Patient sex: M
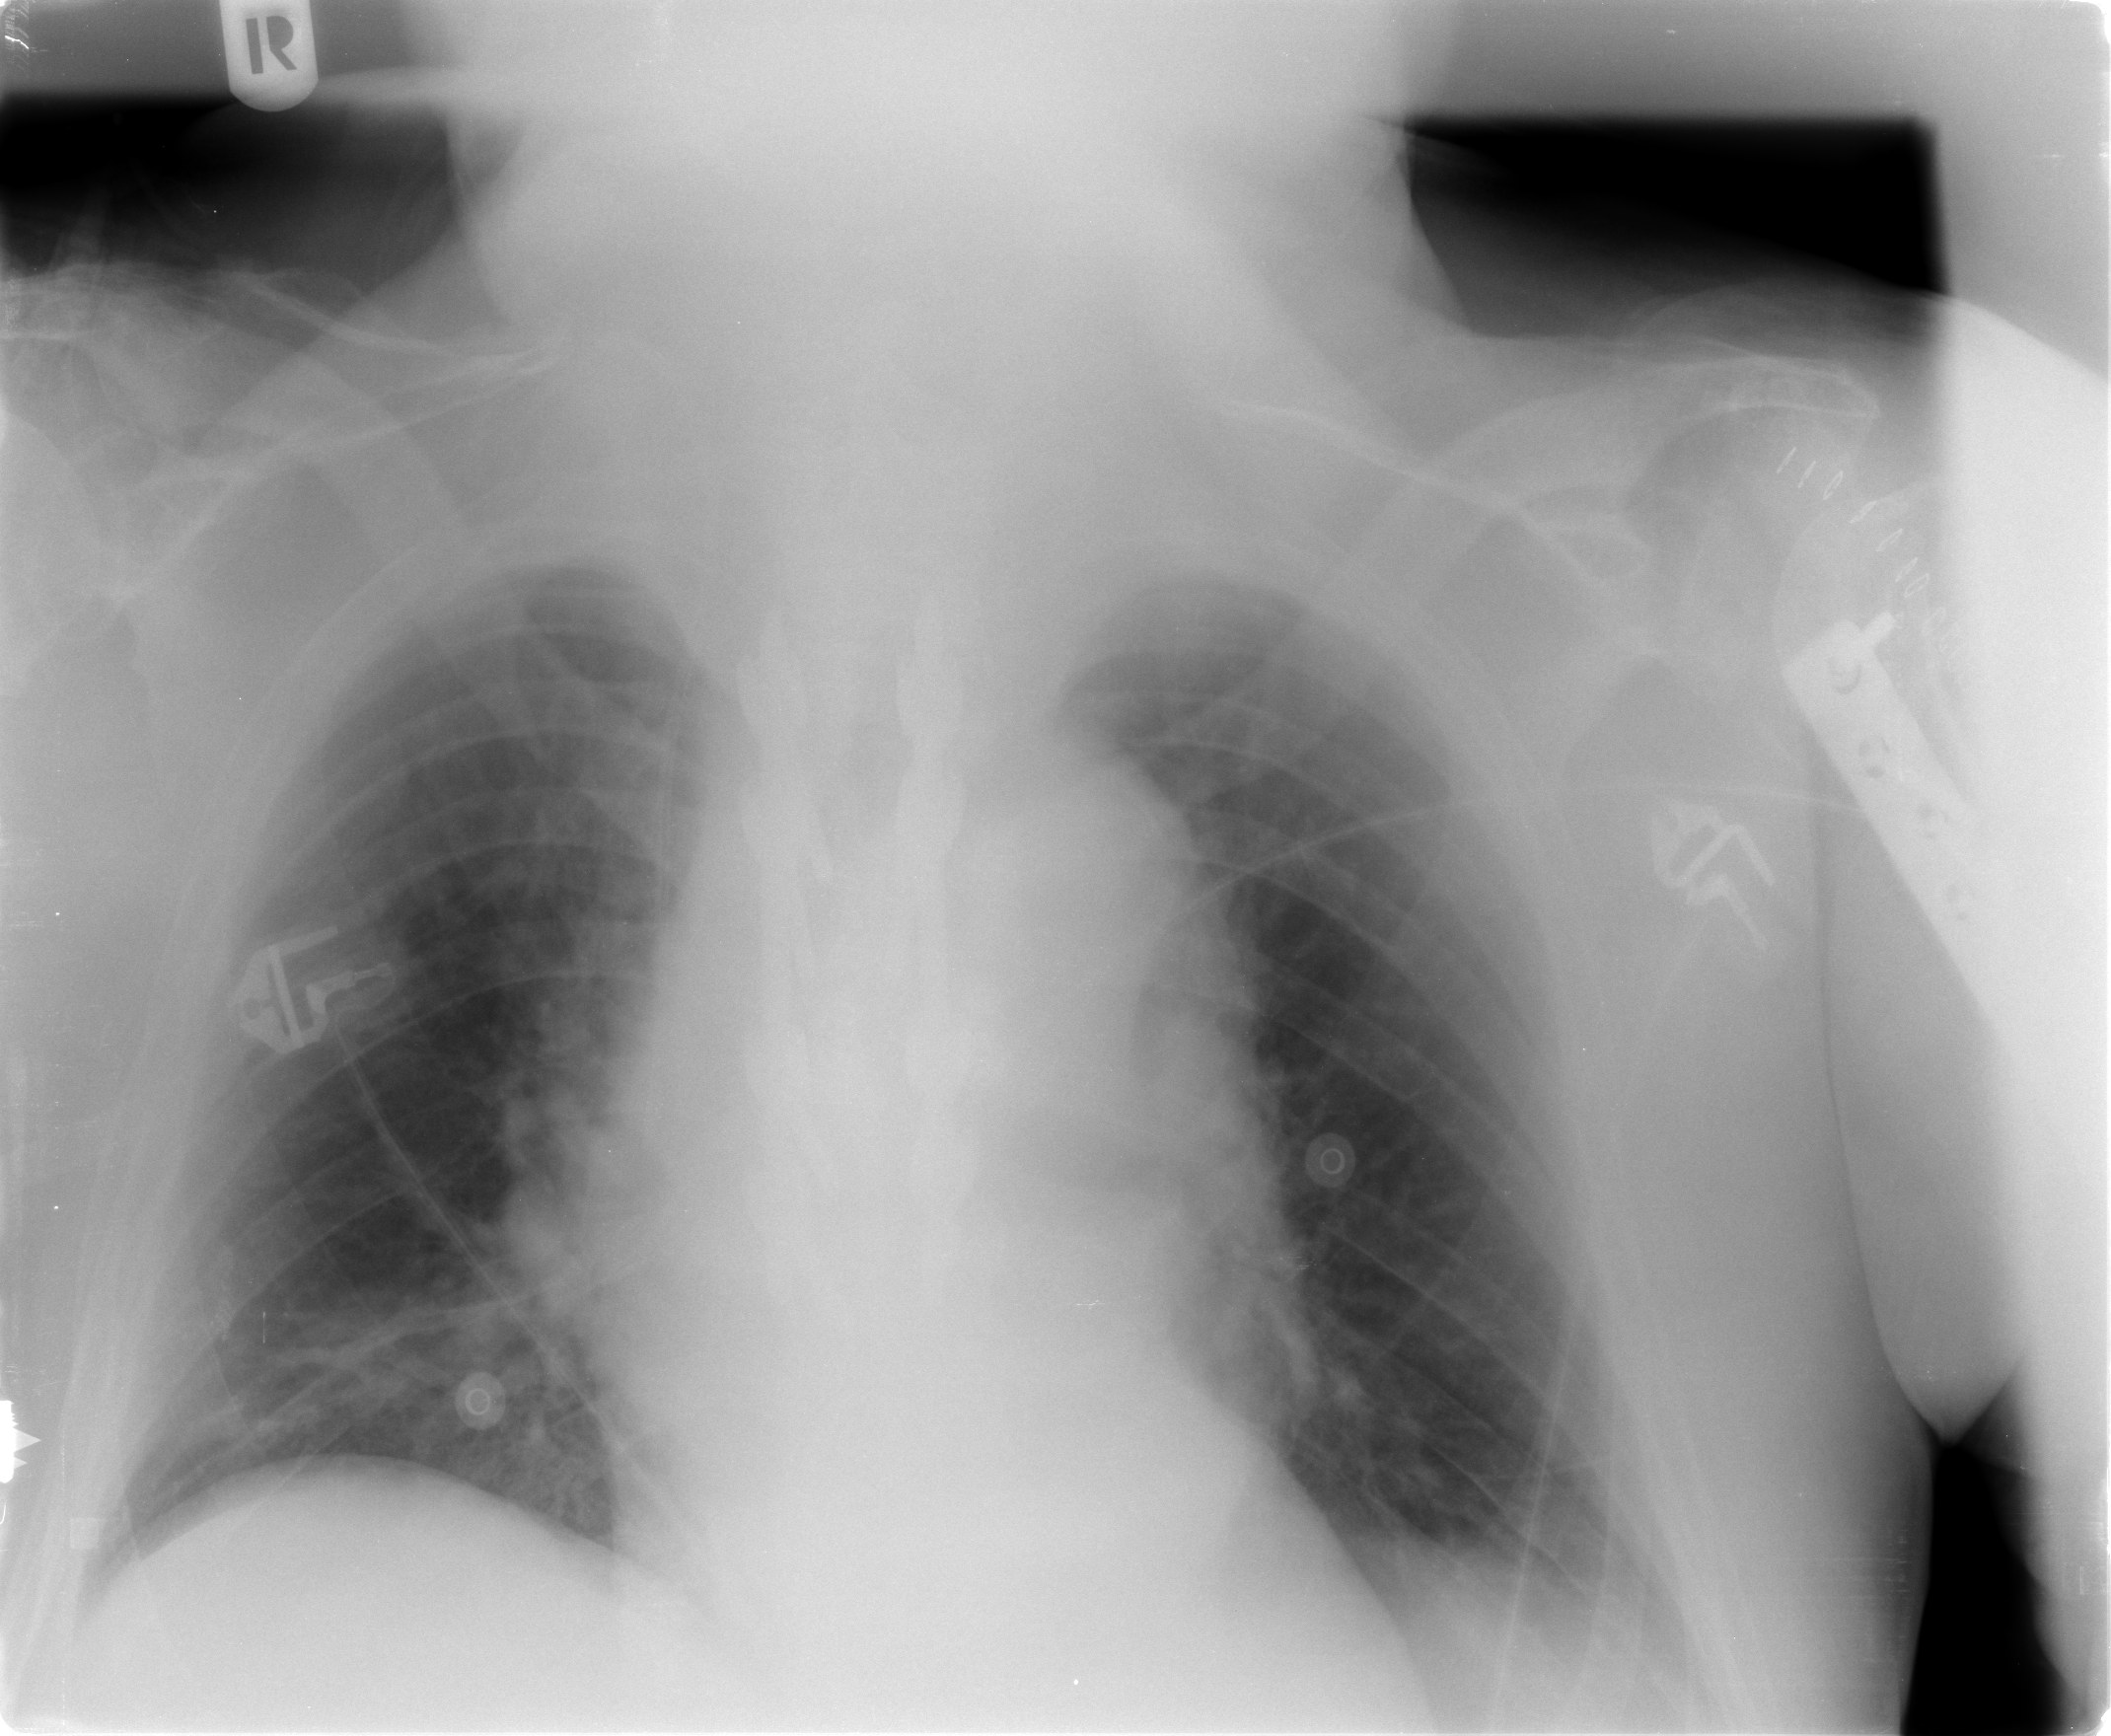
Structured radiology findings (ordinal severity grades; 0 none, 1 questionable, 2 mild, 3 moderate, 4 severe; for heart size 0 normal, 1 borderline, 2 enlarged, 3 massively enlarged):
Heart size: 0
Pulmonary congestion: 1
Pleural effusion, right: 0
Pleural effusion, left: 0
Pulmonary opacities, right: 0
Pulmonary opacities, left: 0
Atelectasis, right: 2
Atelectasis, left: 2